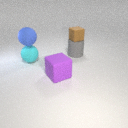
large blue rubber sphere in front of small brown rubber cube